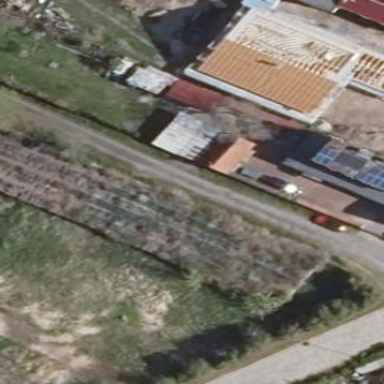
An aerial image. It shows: Greenhouse.